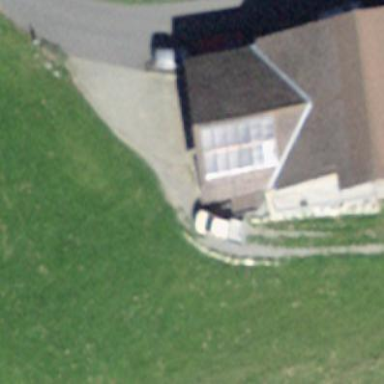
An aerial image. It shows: Barn.